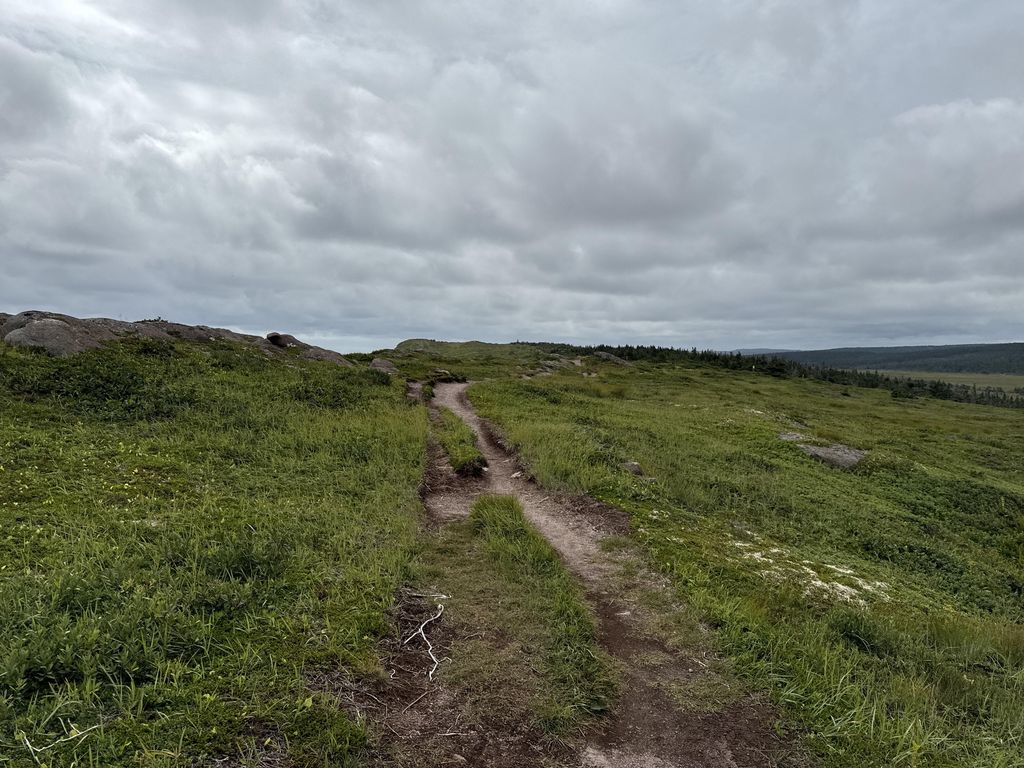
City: st_johns